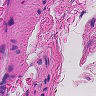
Metastatic tissue present: no